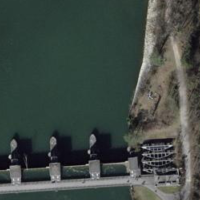
EUNIS habitat code: 15
Species observed at this site:
Larus michahellis
Podiceps cristatus
Cygnus olor
Anas platyrhynchos
Mergus merganser
Aythya fuligula
Bucephala clangula